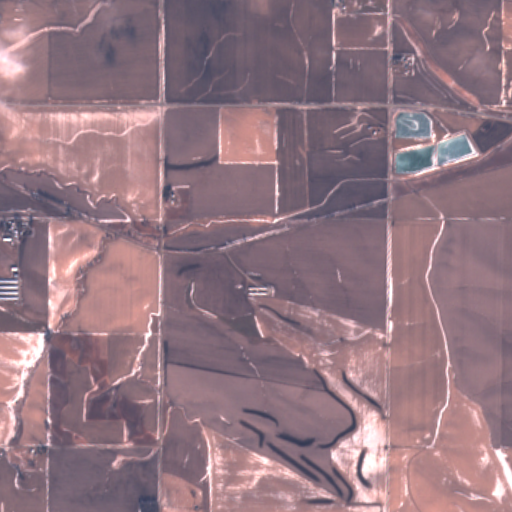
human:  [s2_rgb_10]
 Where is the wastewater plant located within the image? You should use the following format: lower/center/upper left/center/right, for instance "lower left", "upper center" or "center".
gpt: The wastewater plant is located in the upper right of the image.
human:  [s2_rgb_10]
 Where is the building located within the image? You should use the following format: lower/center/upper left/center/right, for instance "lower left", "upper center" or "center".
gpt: The building is located in the center left of the image.
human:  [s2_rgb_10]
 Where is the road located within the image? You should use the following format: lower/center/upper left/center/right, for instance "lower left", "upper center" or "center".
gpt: There is no road in the image.